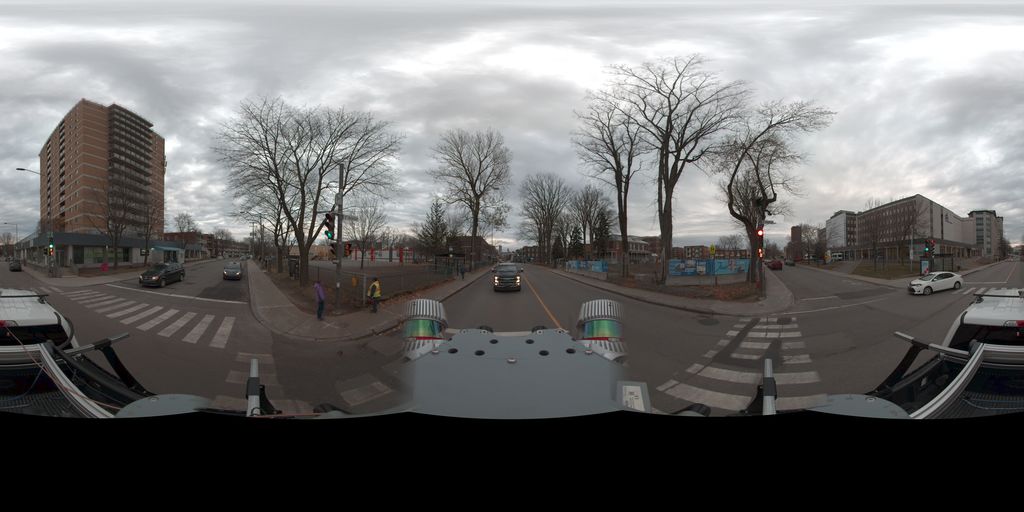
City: quebec_city